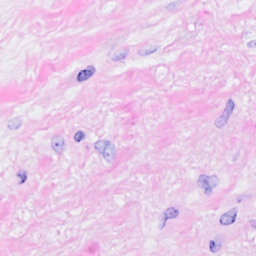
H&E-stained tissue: Breast